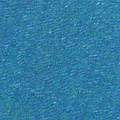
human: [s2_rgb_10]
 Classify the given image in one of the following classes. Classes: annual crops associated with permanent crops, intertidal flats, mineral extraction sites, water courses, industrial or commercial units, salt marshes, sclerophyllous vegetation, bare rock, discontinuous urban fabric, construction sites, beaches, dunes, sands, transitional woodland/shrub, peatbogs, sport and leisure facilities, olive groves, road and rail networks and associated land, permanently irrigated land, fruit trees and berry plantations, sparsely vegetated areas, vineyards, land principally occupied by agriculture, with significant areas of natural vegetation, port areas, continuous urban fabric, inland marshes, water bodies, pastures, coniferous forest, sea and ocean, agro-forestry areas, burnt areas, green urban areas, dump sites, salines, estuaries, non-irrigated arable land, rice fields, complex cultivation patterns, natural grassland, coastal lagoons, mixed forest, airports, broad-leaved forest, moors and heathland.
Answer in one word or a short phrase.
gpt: sea and ocean